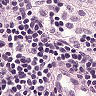
Metastatic tissue present: no